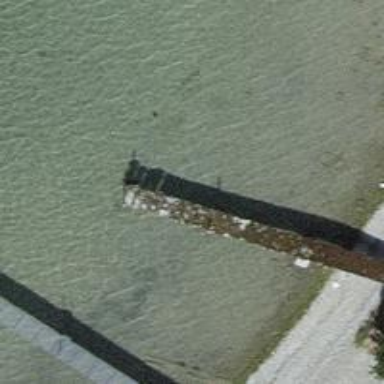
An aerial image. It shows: Man-made pier.